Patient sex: M
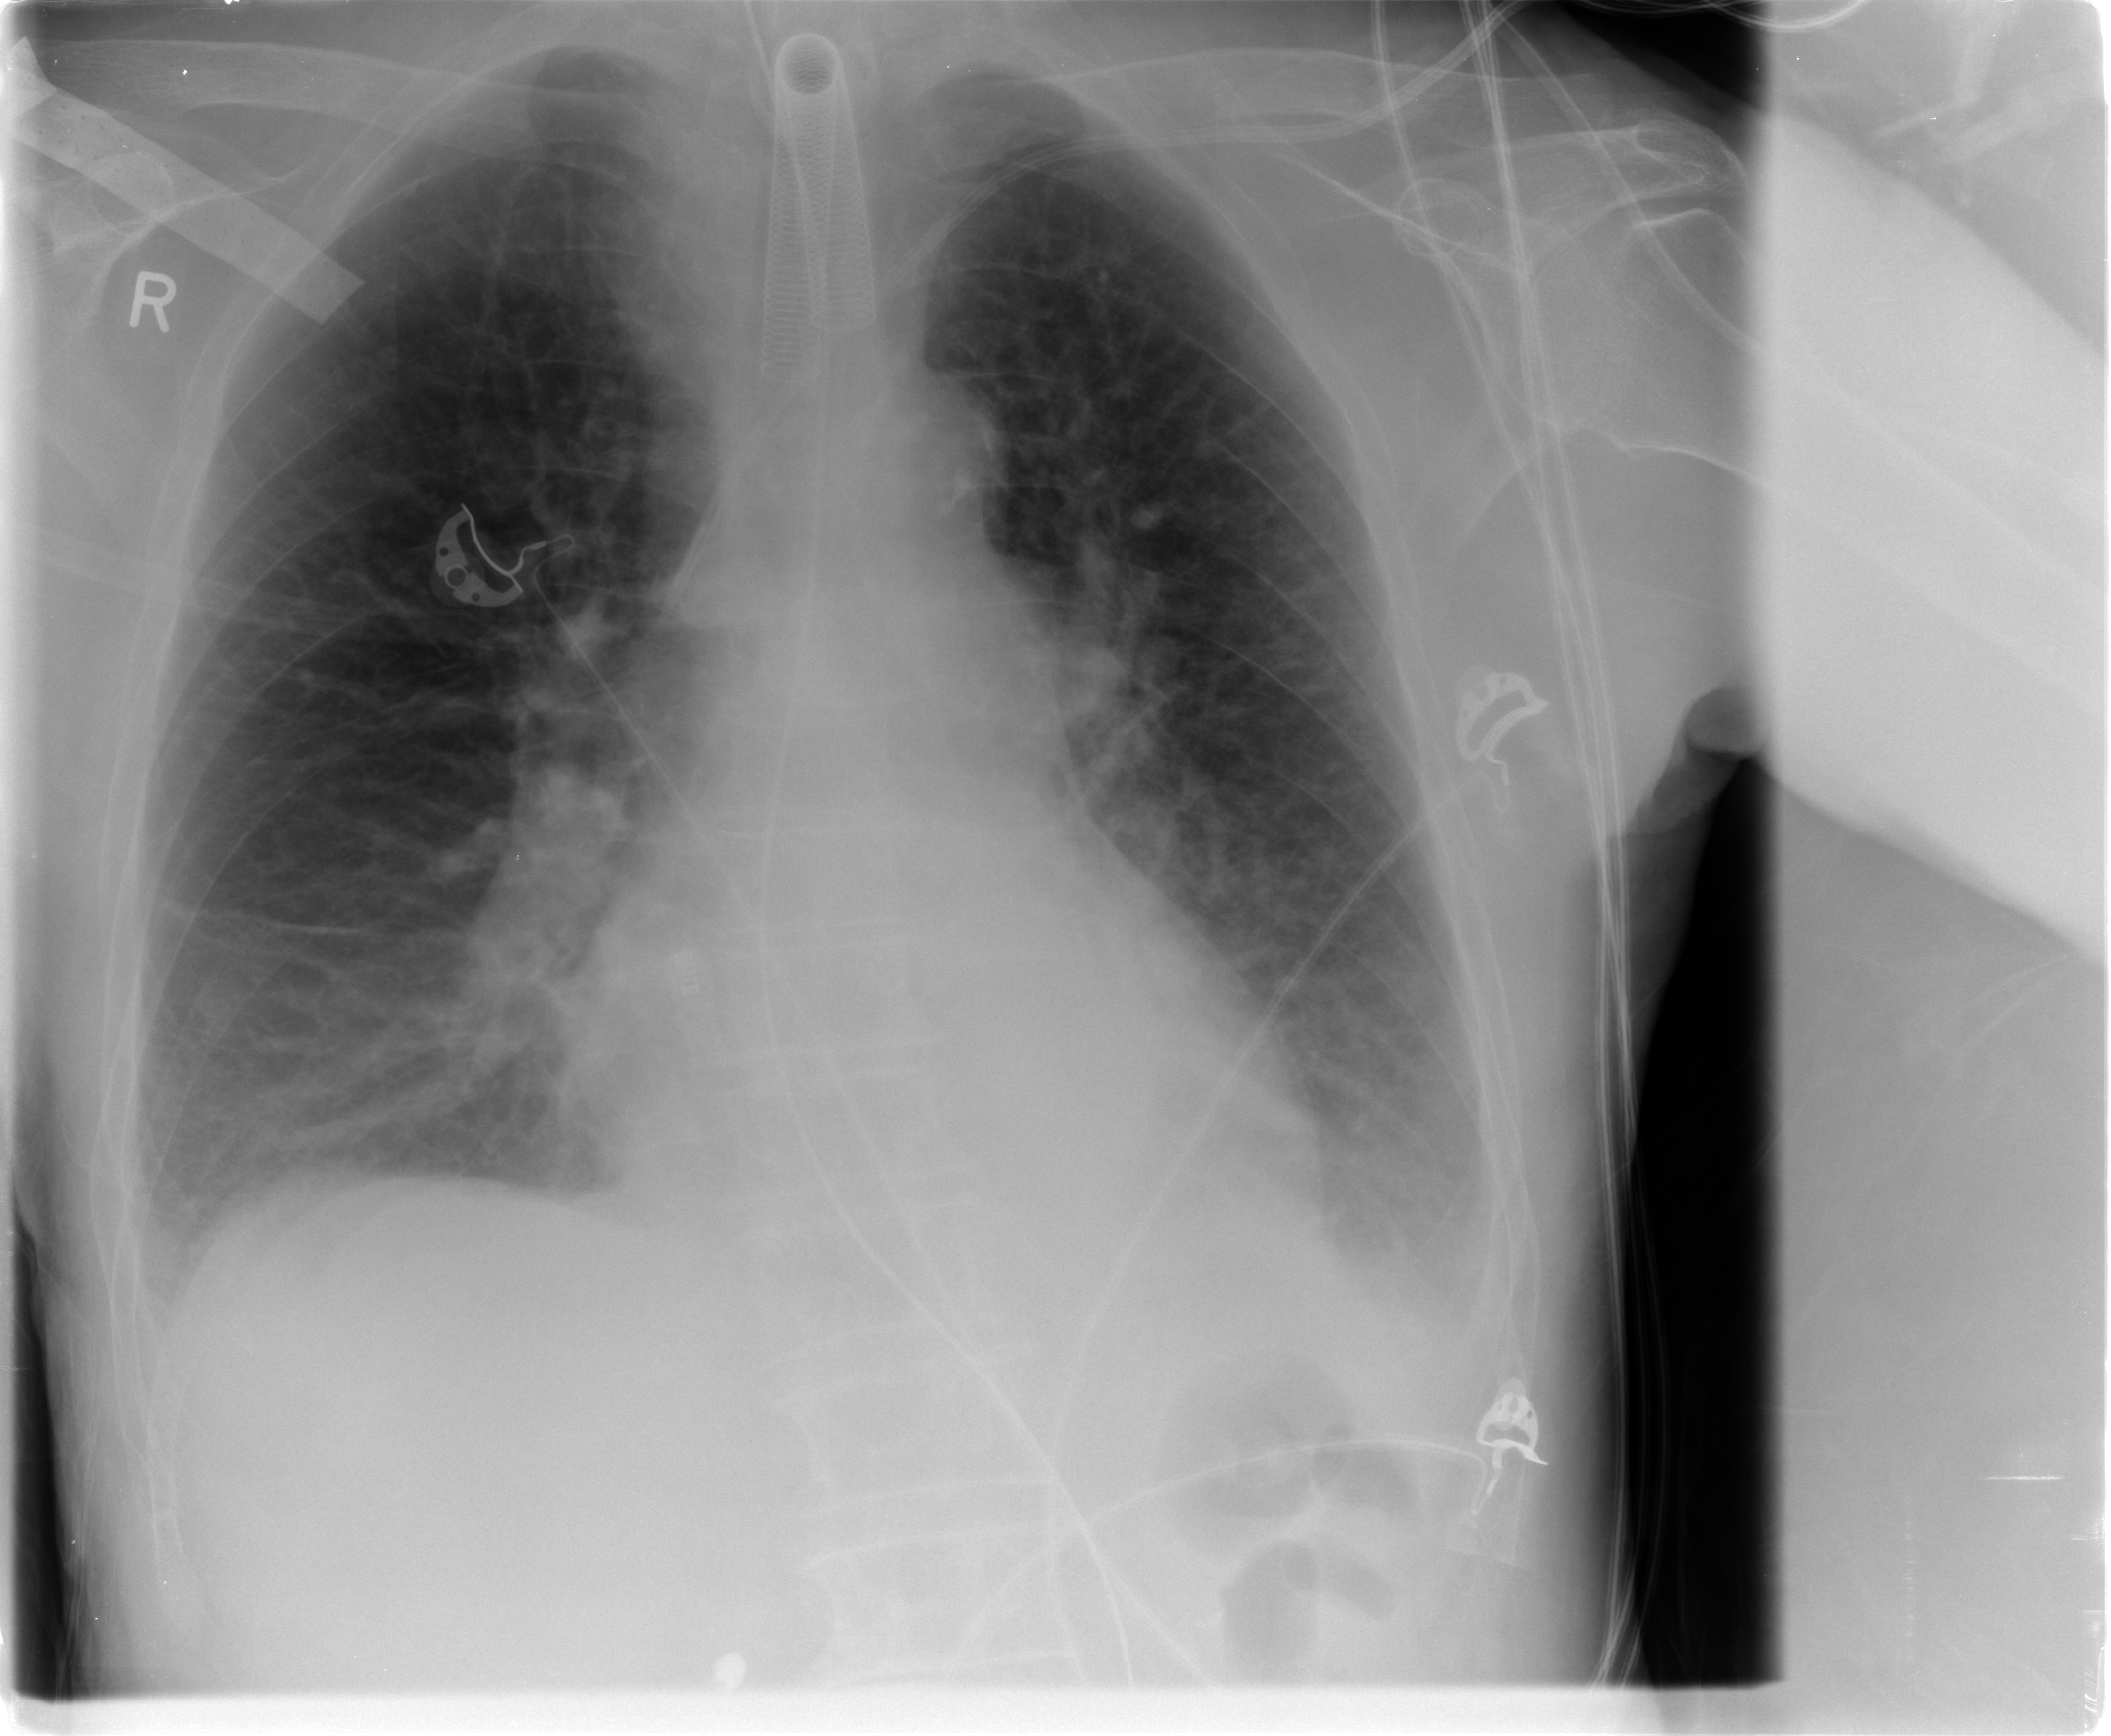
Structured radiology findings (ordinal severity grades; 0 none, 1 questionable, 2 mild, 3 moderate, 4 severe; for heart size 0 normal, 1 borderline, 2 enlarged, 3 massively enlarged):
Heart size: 0
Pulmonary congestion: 2
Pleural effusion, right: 1
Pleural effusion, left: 2
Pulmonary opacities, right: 0
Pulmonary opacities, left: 0
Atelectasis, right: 2
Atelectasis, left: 1